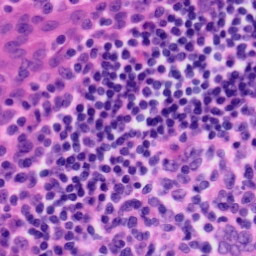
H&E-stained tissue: Tonsil